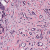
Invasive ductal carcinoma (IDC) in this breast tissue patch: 1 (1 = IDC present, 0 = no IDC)